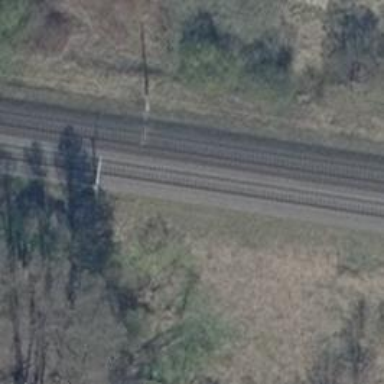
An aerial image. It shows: Milestone along the railway with catenary mast.